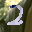
Label: 2